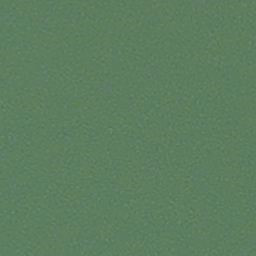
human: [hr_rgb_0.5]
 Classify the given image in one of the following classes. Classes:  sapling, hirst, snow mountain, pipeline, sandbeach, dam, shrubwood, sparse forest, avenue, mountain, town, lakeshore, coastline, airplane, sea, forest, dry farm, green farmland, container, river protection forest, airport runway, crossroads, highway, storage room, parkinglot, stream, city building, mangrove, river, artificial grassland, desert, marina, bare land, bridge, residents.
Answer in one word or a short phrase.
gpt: sea